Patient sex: M
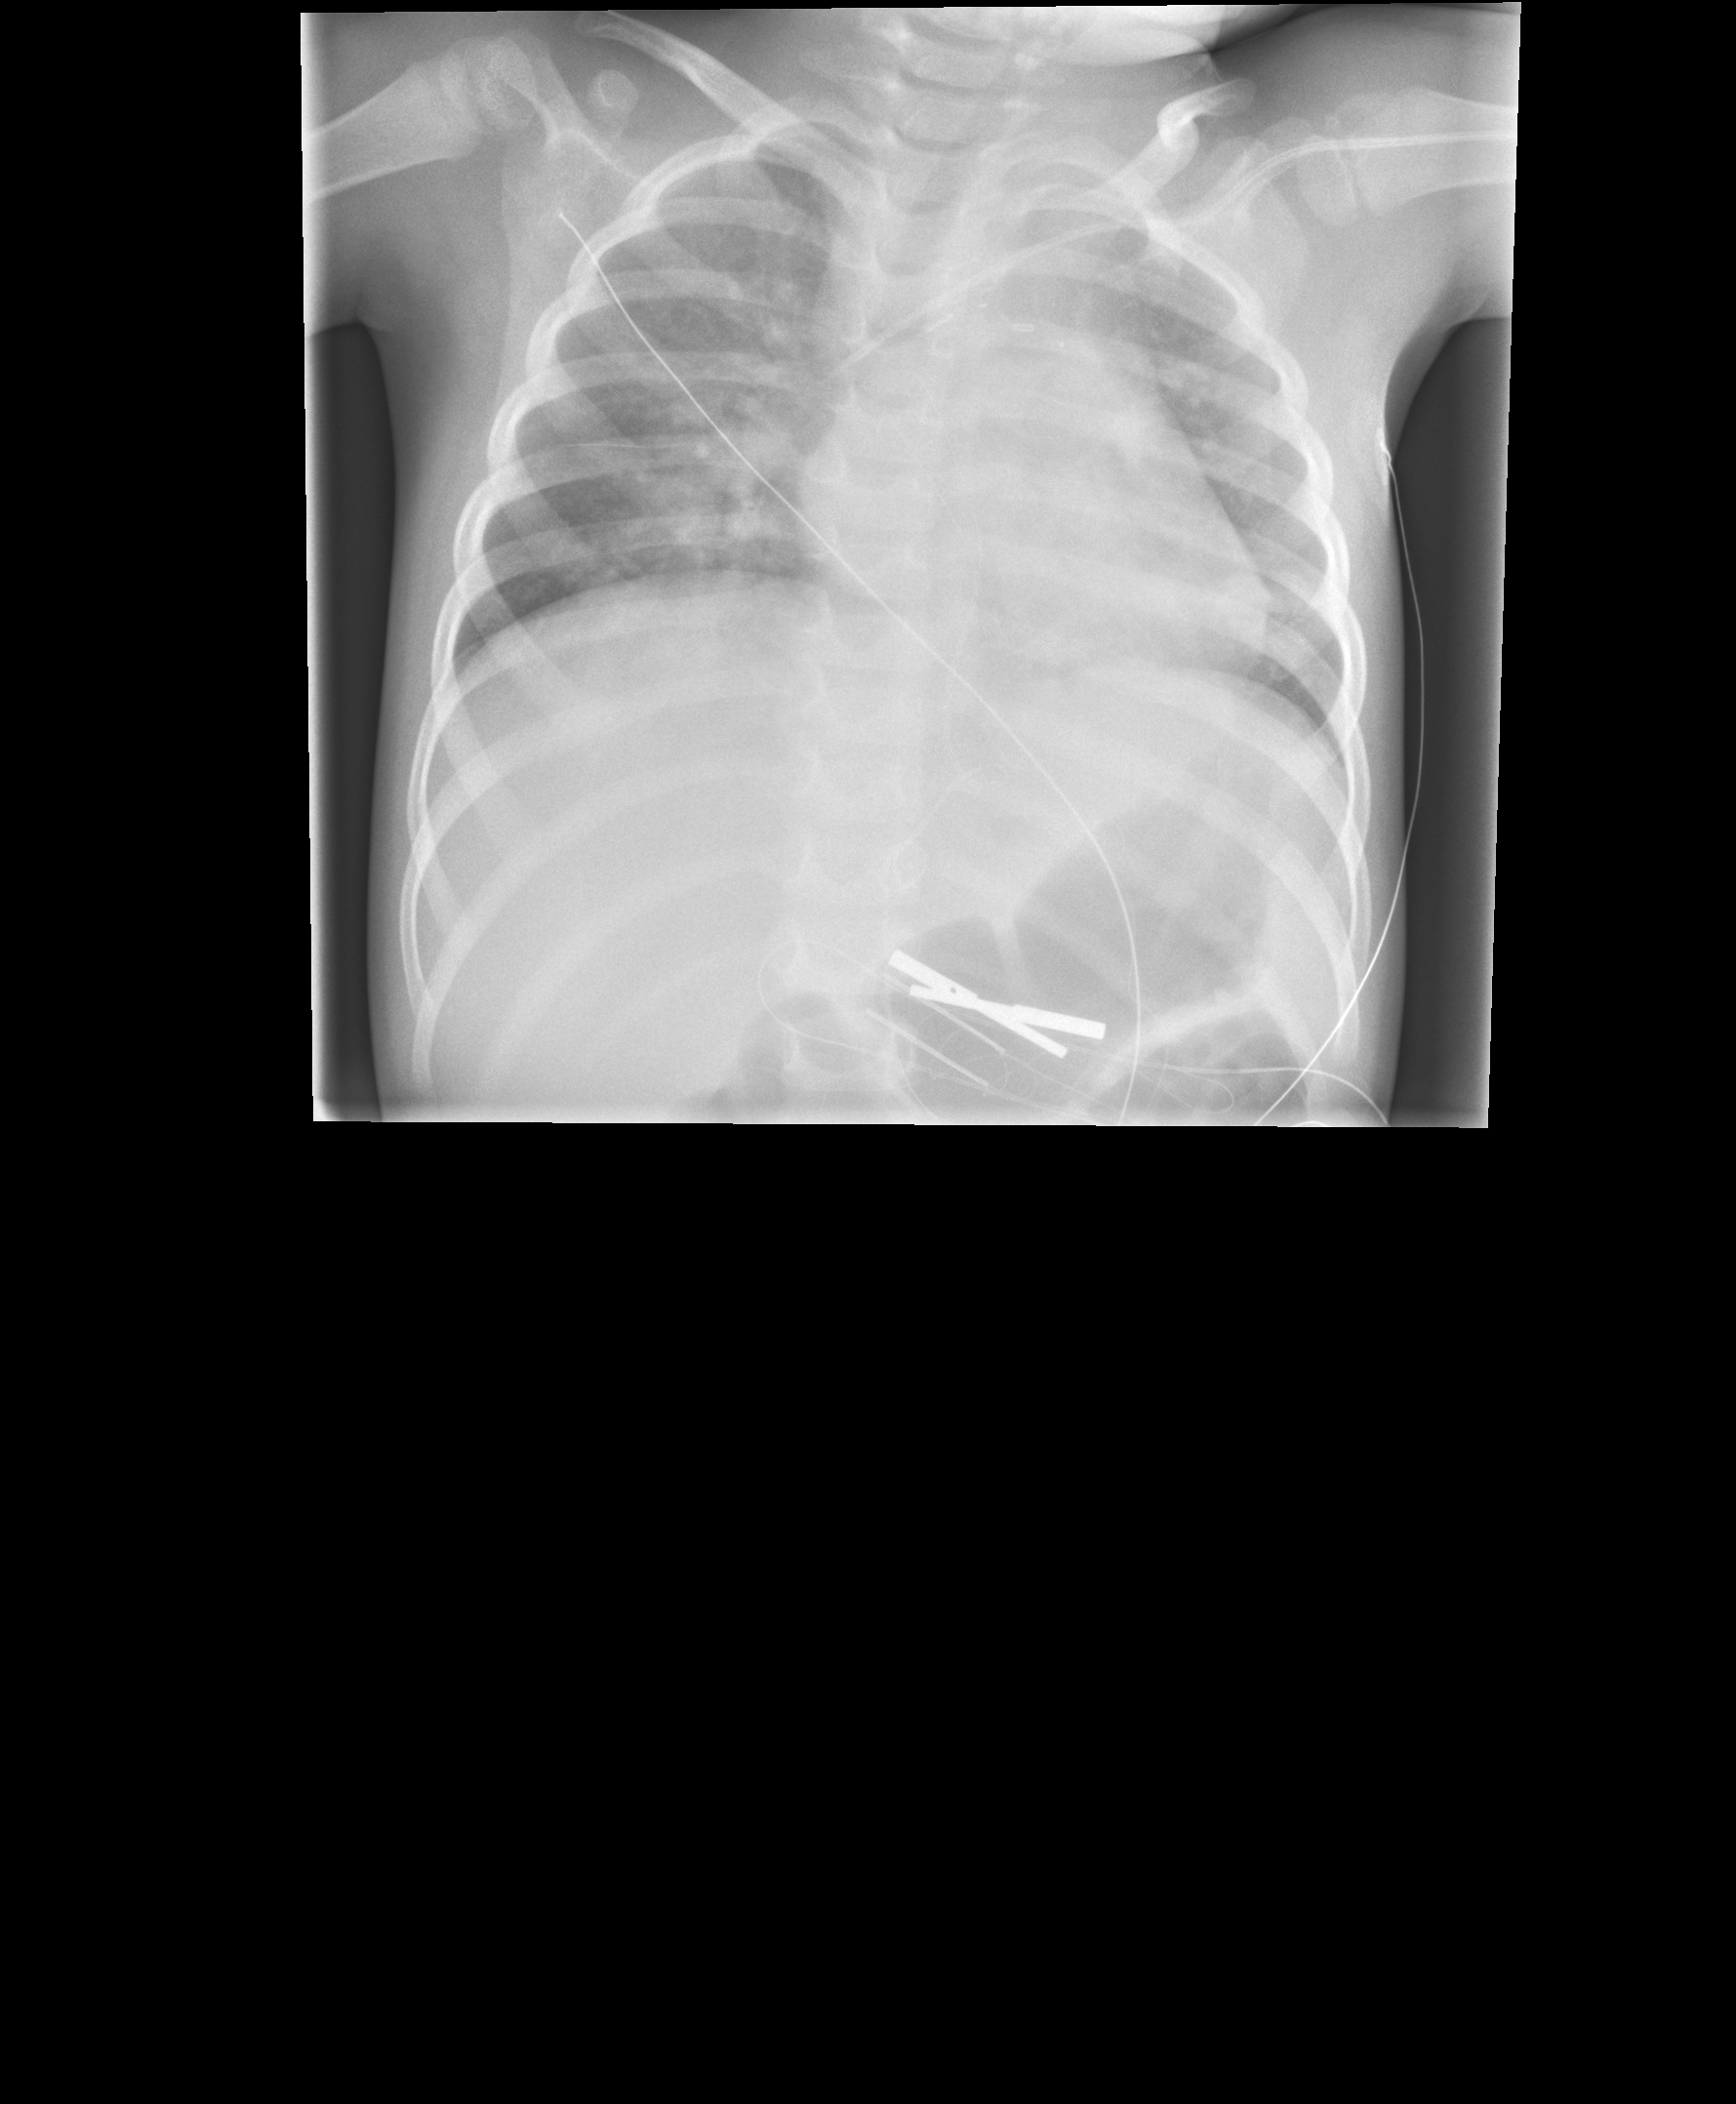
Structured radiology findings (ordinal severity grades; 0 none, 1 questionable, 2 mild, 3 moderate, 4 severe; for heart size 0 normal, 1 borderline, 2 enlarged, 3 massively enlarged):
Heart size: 0
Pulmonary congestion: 2
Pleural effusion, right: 0
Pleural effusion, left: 0
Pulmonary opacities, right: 0
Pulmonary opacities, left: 0
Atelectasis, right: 2
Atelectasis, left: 2